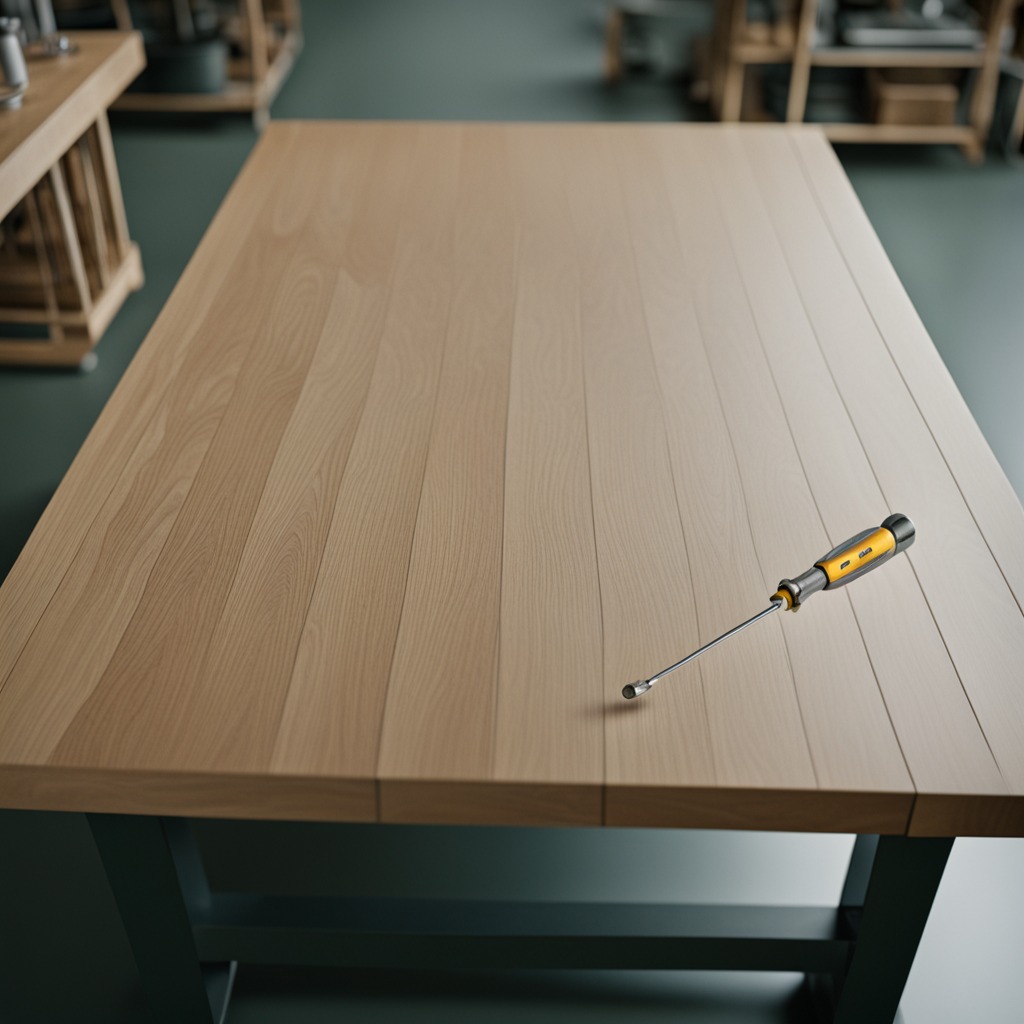
A screwdriver lies on a workbench inside a coastal fishing gear workshop.